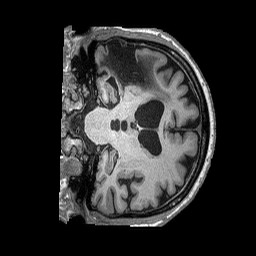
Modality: T1w
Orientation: coronal
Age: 71
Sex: male
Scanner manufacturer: siemens
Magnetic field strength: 3 T
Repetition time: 2.53 s
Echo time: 0.00144 s